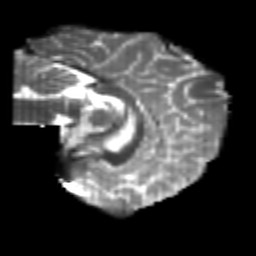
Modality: T2w
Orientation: sagittal
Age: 26
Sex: female
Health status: healthy
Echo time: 0.074 s